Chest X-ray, PA view. Patient: 52 years old, sex M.
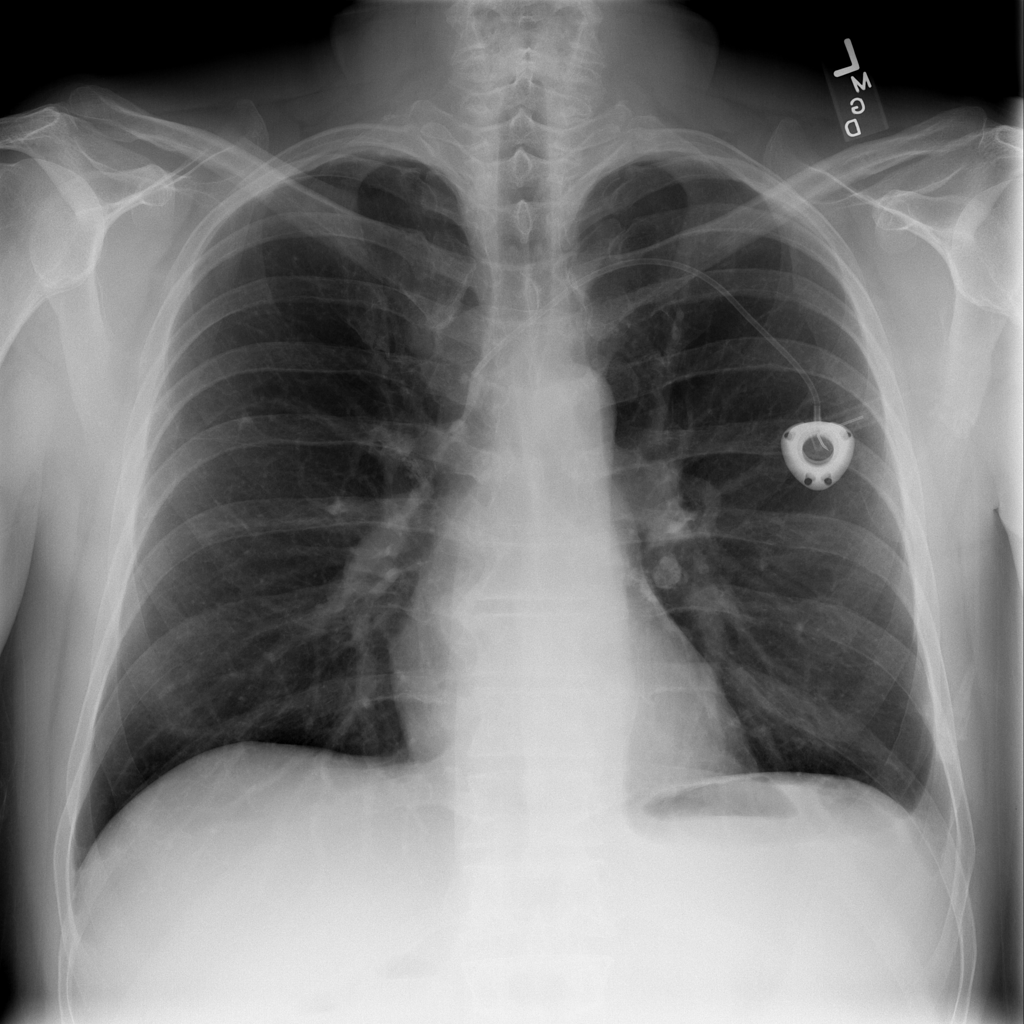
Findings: Atelectasis